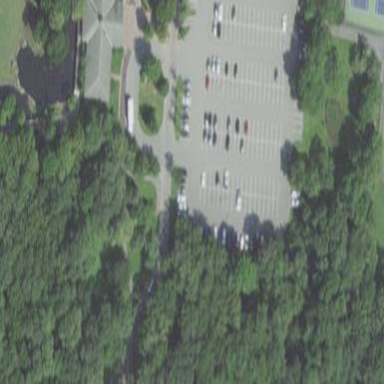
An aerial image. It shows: Paved parking area.